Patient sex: F
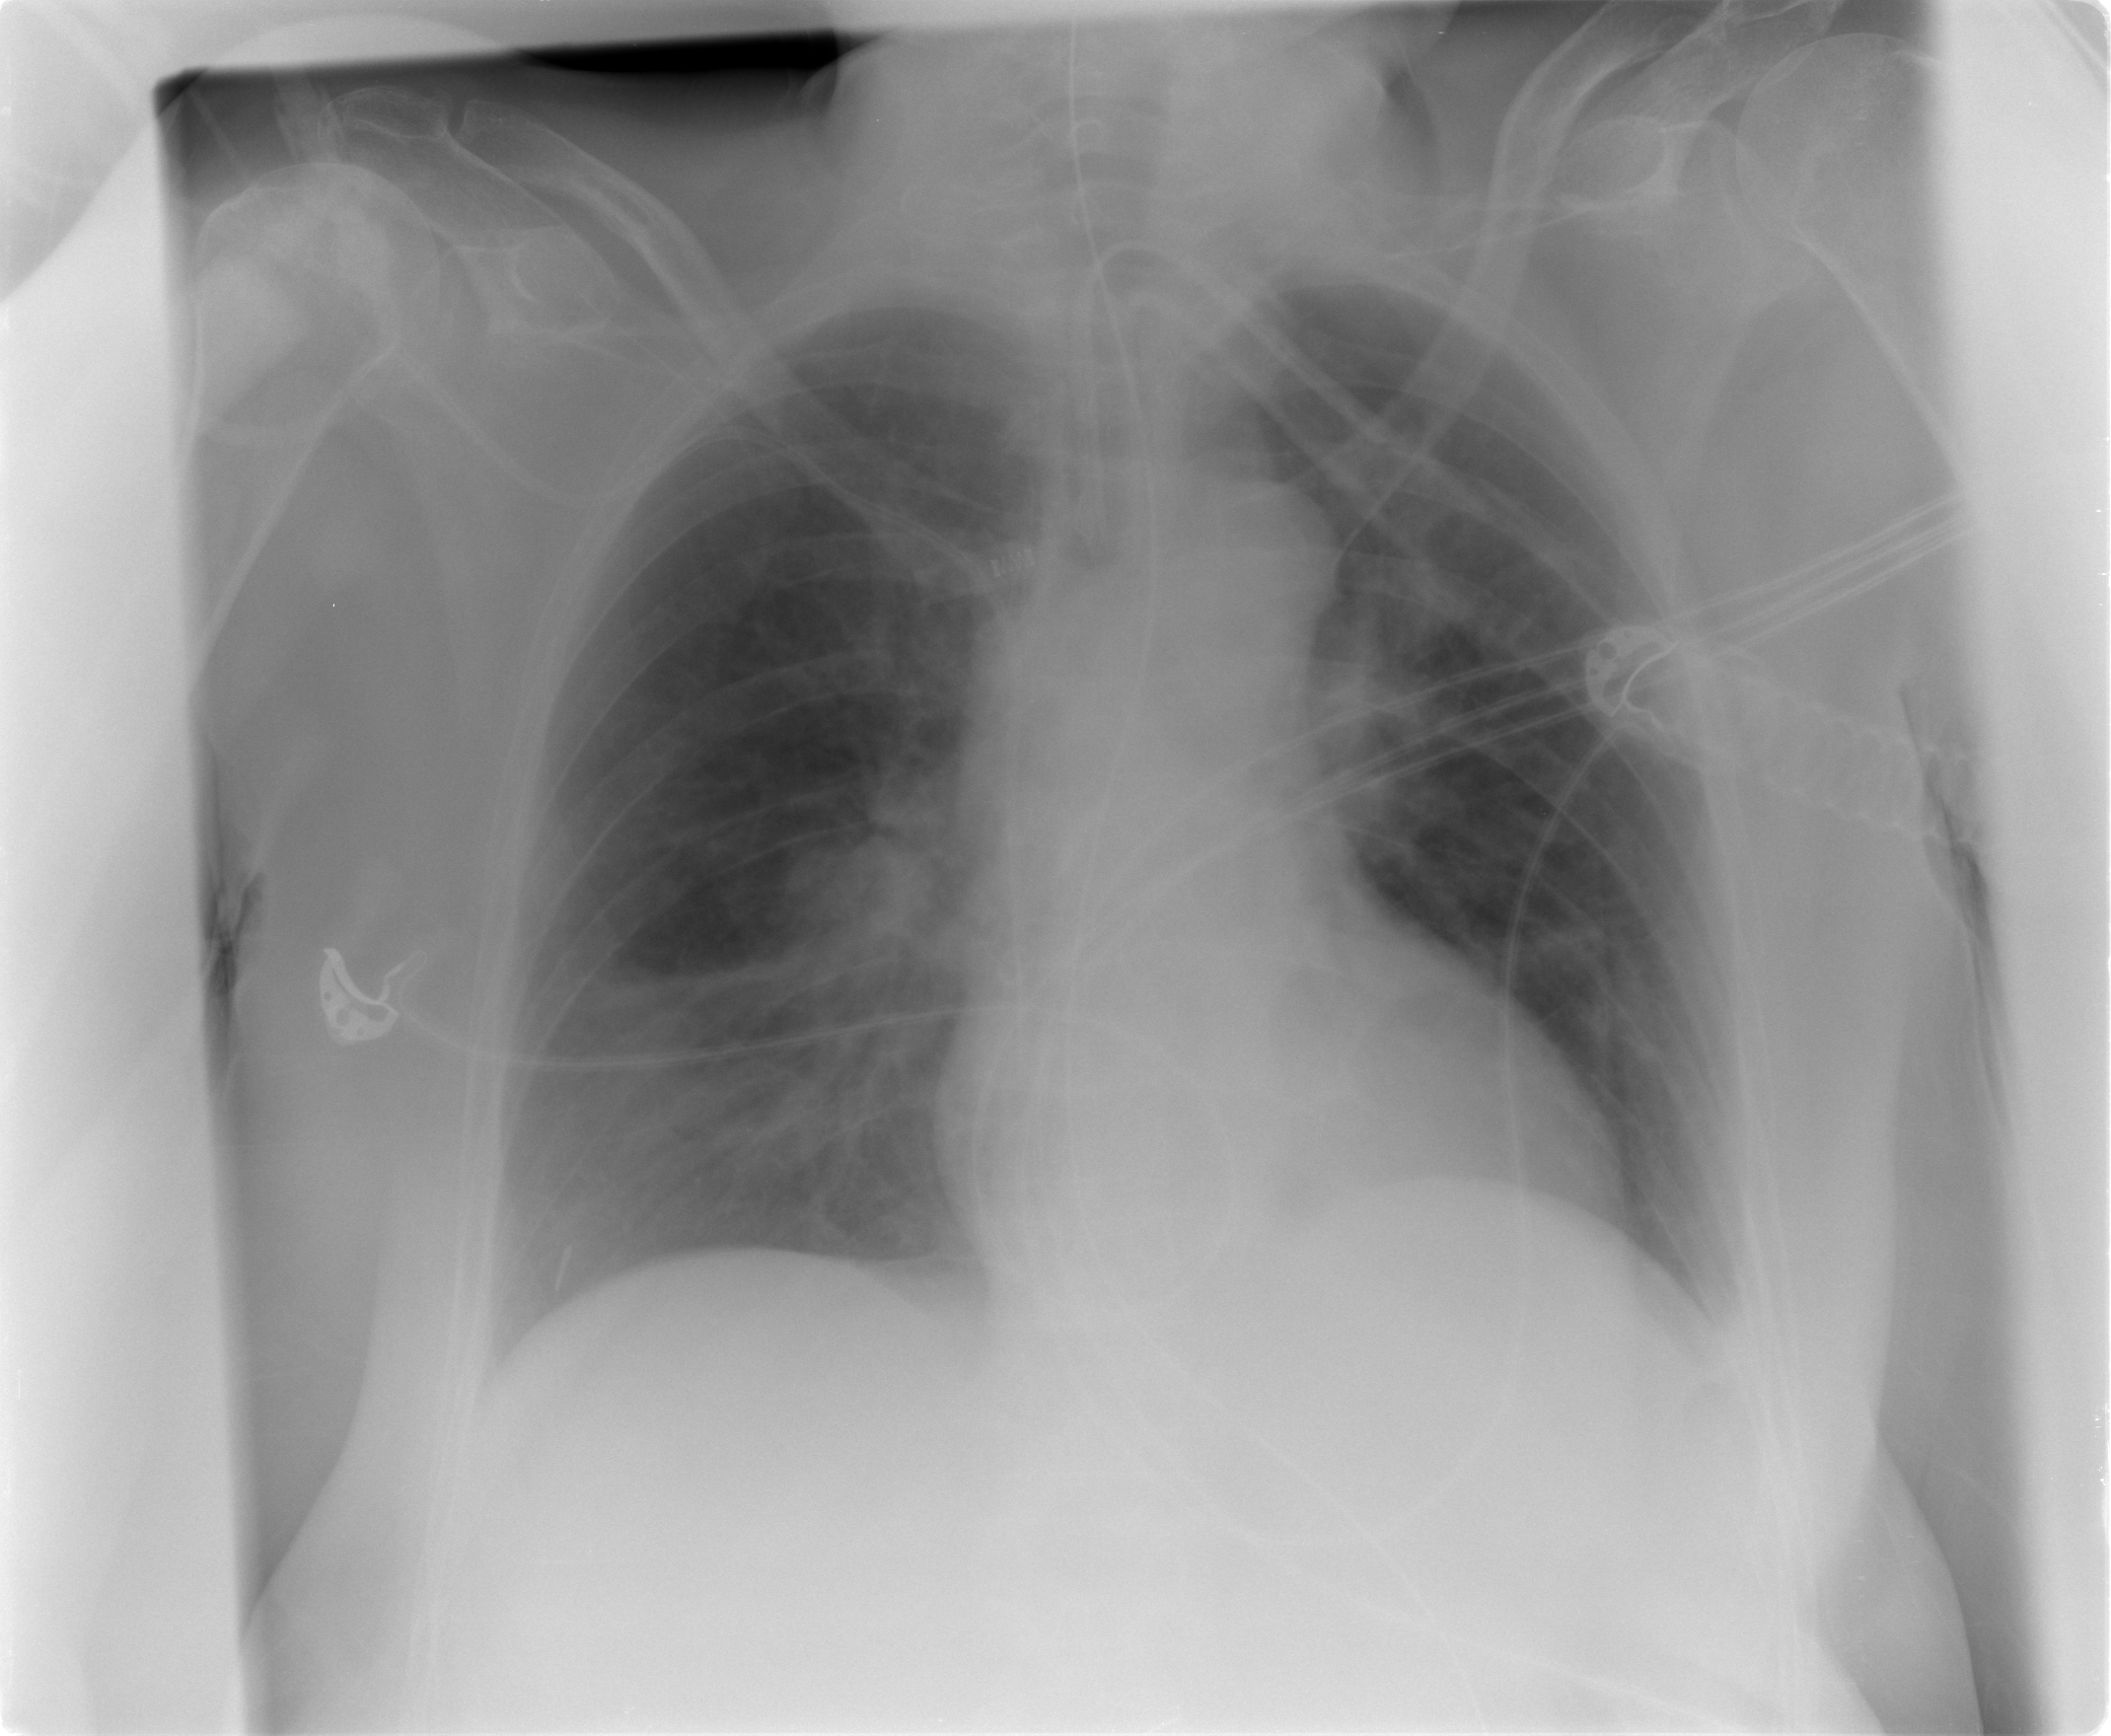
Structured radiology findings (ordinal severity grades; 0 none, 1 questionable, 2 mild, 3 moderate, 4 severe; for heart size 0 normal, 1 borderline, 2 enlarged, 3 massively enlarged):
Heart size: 0
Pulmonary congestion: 0
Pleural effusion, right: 0
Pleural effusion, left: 0
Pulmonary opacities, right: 0
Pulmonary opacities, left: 0
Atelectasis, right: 1
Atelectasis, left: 1